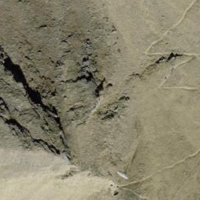
EUNIS habitat code: 48
Species observed at this site:
Saxifraga oppositifolia